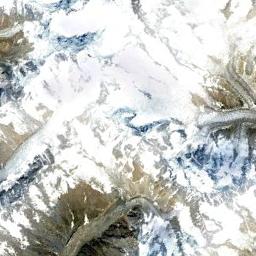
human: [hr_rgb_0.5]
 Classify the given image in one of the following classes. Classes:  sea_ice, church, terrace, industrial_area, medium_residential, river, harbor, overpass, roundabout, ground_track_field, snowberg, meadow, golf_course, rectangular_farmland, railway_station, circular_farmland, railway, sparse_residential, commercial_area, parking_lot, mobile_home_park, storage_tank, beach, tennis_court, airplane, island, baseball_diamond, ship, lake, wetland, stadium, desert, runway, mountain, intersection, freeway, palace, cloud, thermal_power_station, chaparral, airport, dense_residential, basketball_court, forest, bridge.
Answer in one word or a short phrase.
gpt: snowberg